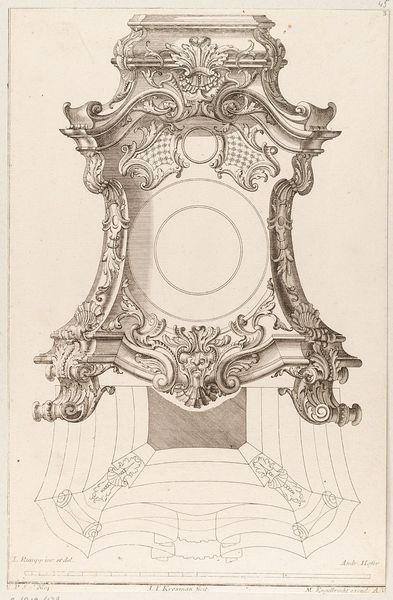
Titel: Grund- und Aufriss einer Uhr/Kaminuhr
Künstler: Martin Engelbrecht
Standort: Hamburg
Institution: Museum für Kunst und Gewerbe Hamburg
Schlagwörter: schatten, braun, grau, zeichnung, ornament, barock, sockel, blatt, rokoko, rosa, kreis, rund, ranken, grafik, graphik, architecture, church, ornamente, uhr, fotografie, photographie, maske, druck, druckgraphik, druckgrafik, stich, kapitell, kunstgewerbe, eiss, laubwerk, blattwerk, muschel, basis, drawing, ornamentik, kupferstich, kunsthandwerk, kapitel, grundriss, aufriss, rocaille, hausrat, altar, bandelwerk, kaminuhr, zeitmessung, reproduktionen, industriedesign, druckerzeugnisse, paneling, möbel, ornamentstich, vorlageblätter, socaille, braoque, anthropomorphe, lambris, dado